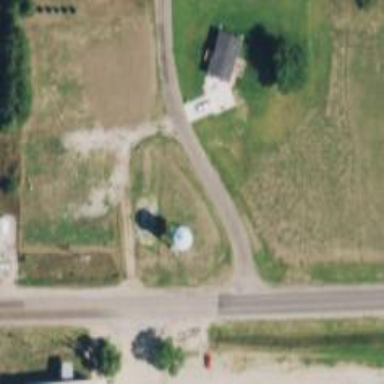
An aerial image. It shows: Water tower that is man-made.